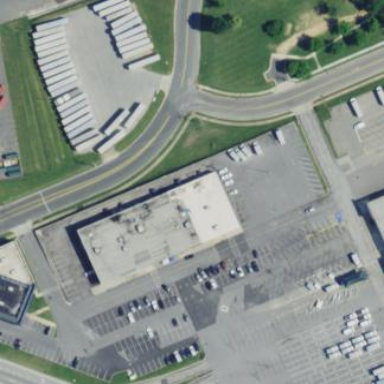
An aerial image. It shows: Commercial building.